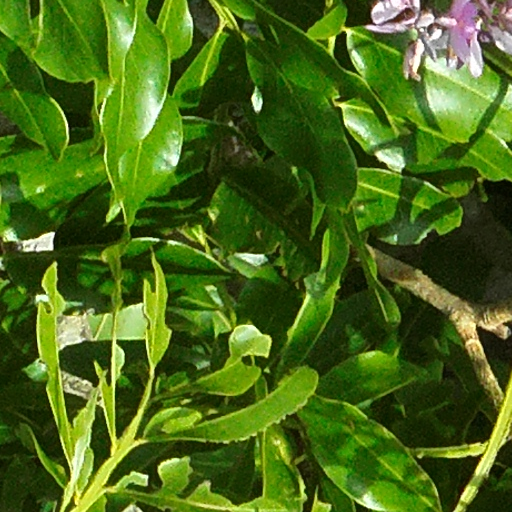
Species: Dipteryx oleifera
GBIF accepted scientific name: Dipteryx oleifera
Crown area (m\u00b2): 419.988